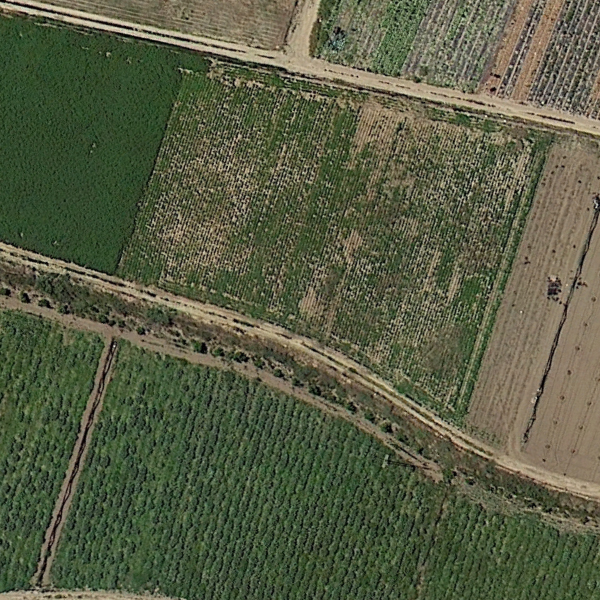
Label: Farmland